Question: I am trying to write a SQL statement that will create a flattened table from source table data. This is what I am trying to do :
-
I tried to accomplish this with the following query based on case expression:
'''
SELECT orderid, partid,
SUM(quantity) as total,
status1 = case [status] when 1 then SUM(quantity) else null end,
status2 = case [status] when 2 then SUM(quantity) else null end,
status3 = case [status] when 3 then SUM(quantity) else null end
FROM partsum
GROUP BY orderid,
partid,
status;
'''
But the results are not what I require. I know I am grouping with status but the query will not compile without adding it to the list.

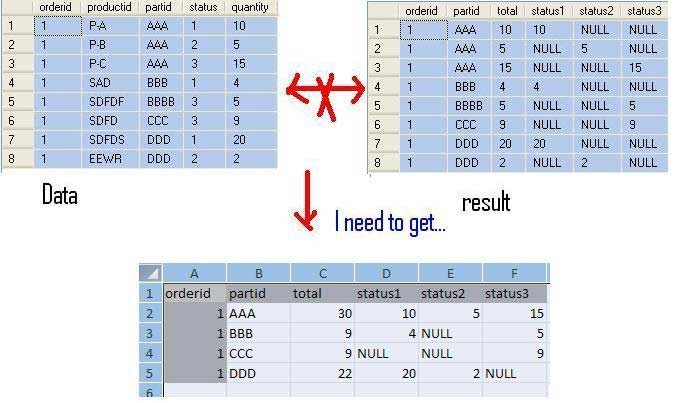
Answer: There are a bunch of ways to write this. Also I converted your nulls to zeros, but it could be easy enough to switch them back to nulls if that's what you really need. You didn't specify whic version of SQL, so here are two solutions that will work:
A SQL 2005+ Version:
'''
SELECT DISTINCT
OrderID,
PartID,
SUM(Quantity) OVER (PARTITION BY PartID) as Total,
SUM( case [status] when 1 then quantity else 0 end)
OVER (Partition By PartID) as Status1,
SUM( case [status] when 2 then quantity else 0 end)
OVER (Partition By PartID) as Status2,
SUM( case [status] when 3 then quantity else 0 end)
OVER (Partition By PartID)as Status3
FROM PartSum
'''
Should work on any version (and by any i mean at least back to SQL 6.5):
'''
SELECT
OrderID,
PartID,
SUM(Quantity) as Total,
SUM( case [status] when 1 then quantity else 0 end) as Status1,
SUM( case [status] when 2 then quantity else 0 end) as Status2,
SUM( case [status] when 3 then quantity else 0 end) as Status3
FROM PartSum
GROUP BY orderid,
partid
'''